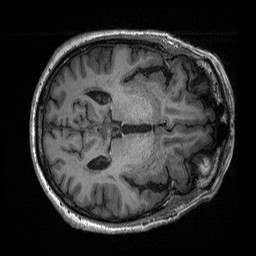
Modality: T1w
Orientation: axial
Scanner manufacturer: siemens
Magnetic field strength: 3 T
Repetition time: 2.3 s
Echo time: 0.00226 s